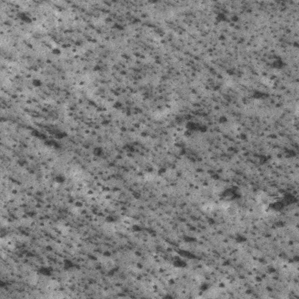
Label: frost